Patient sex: M
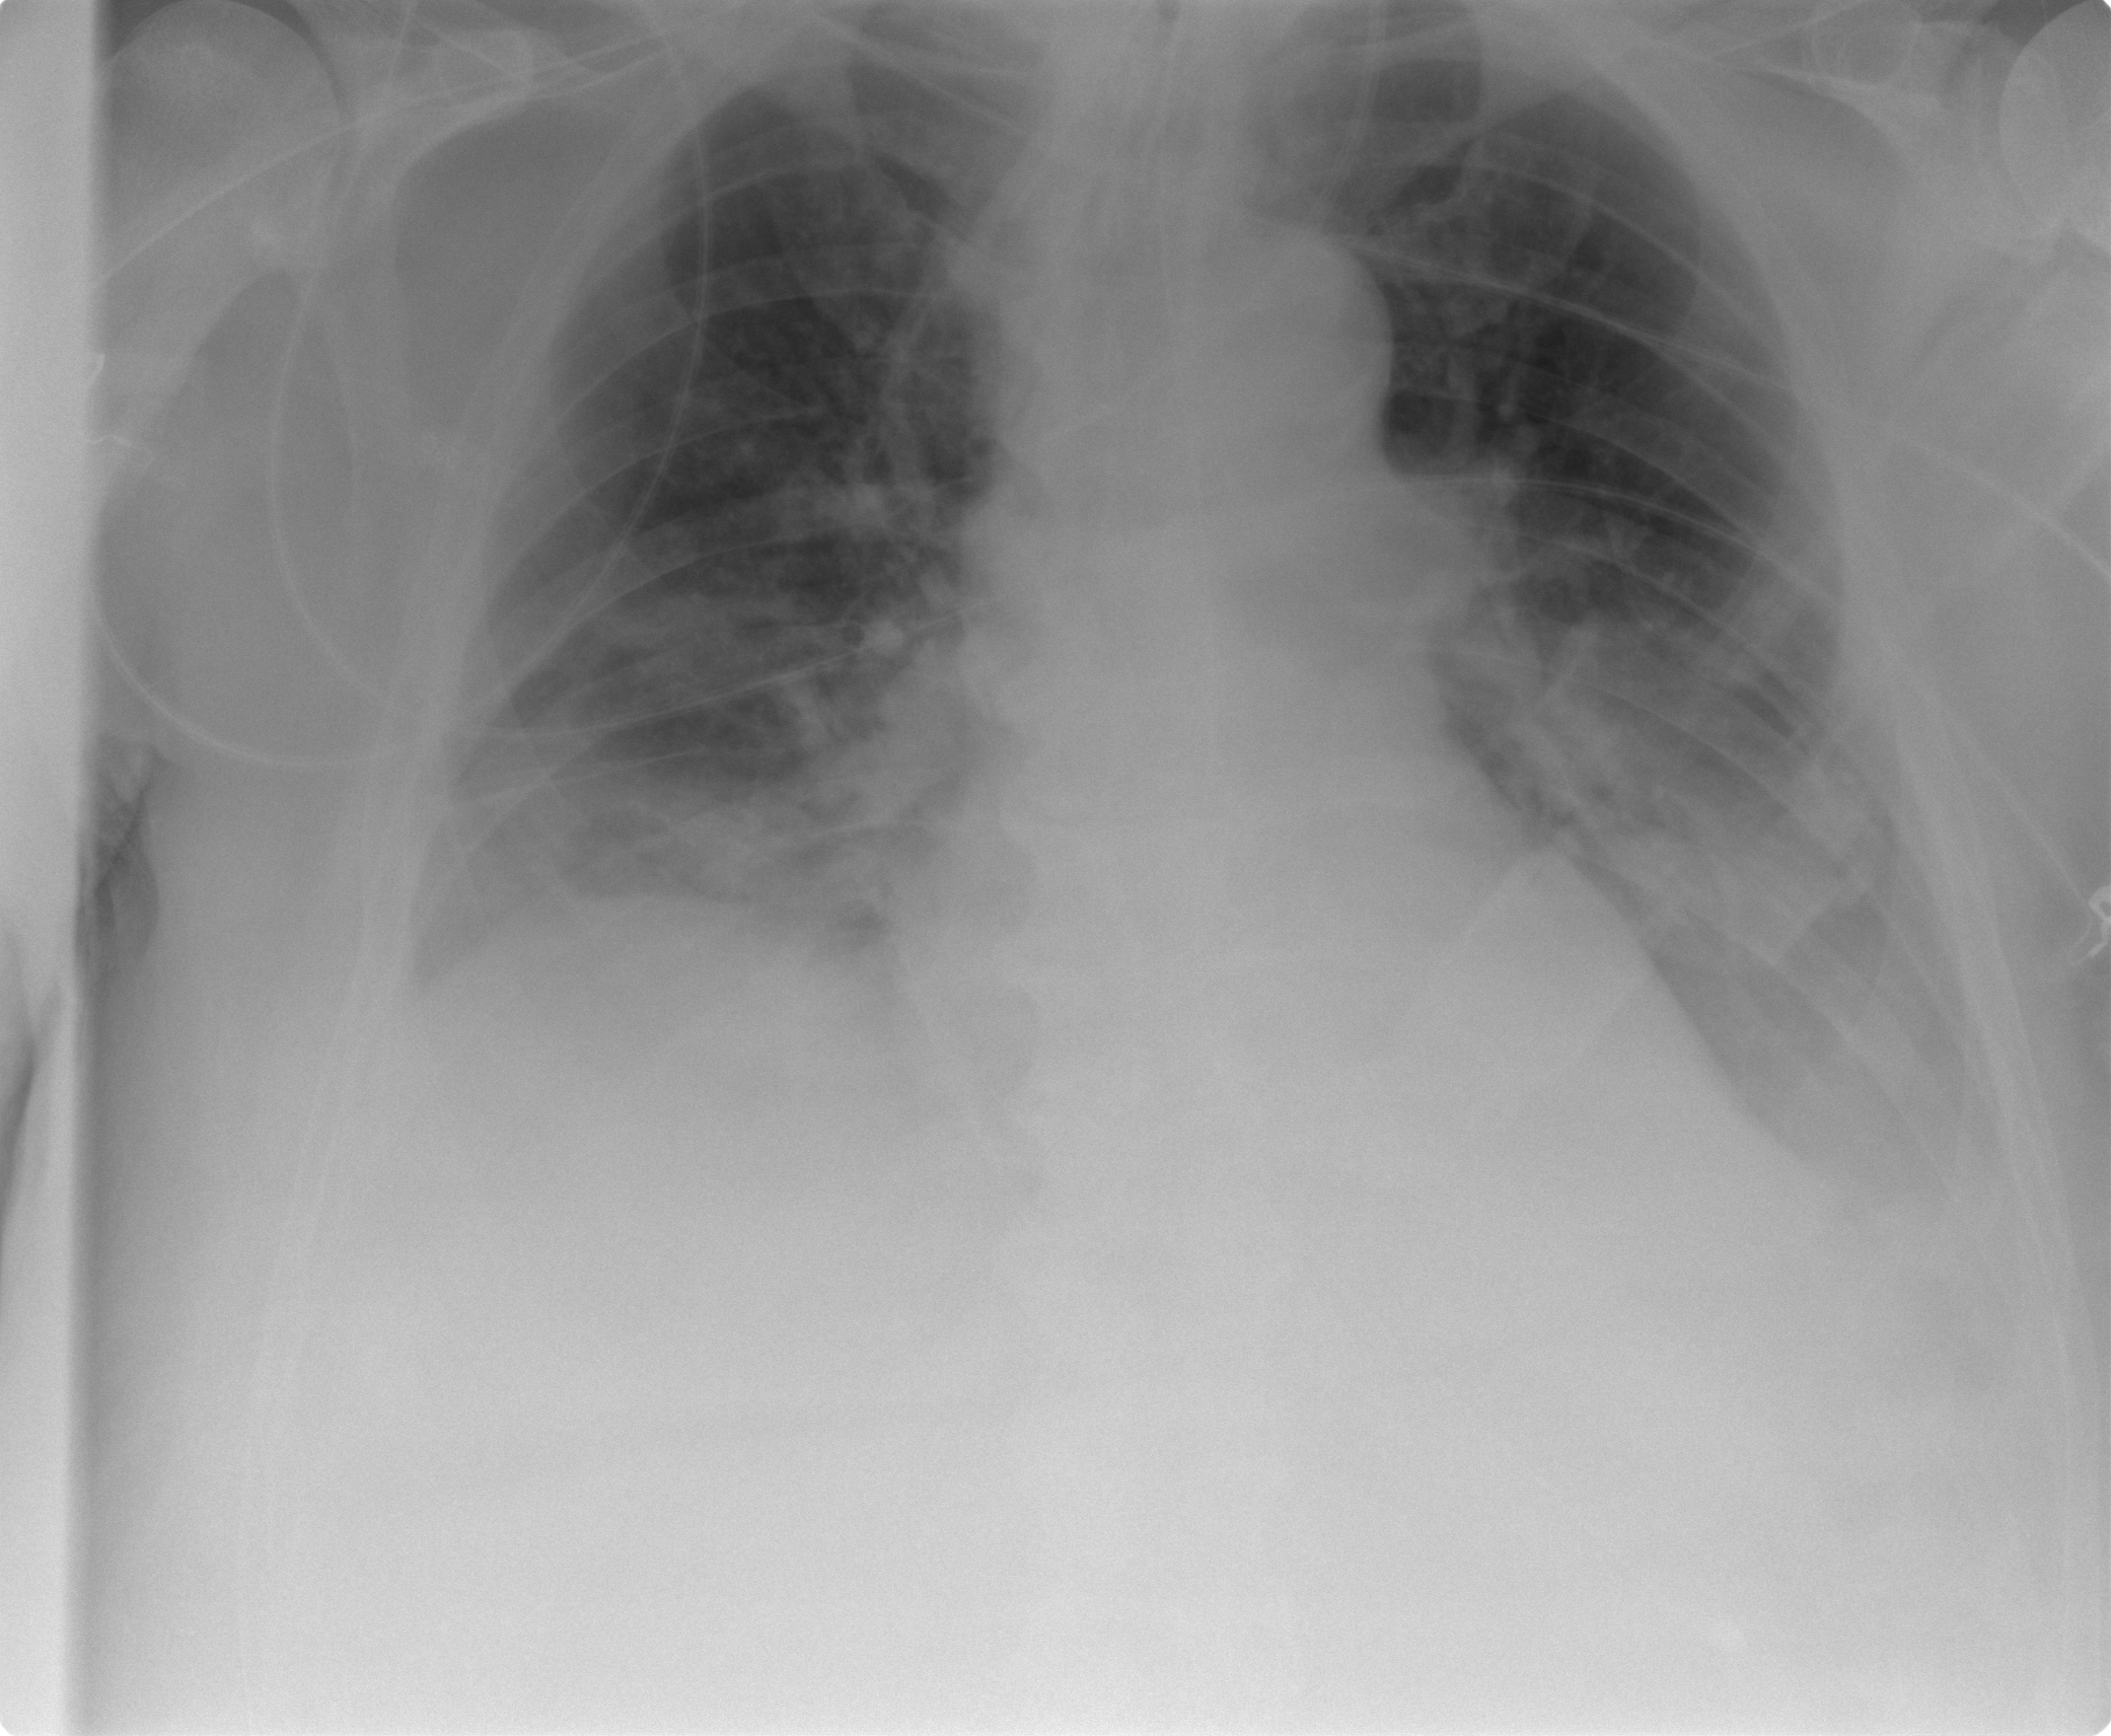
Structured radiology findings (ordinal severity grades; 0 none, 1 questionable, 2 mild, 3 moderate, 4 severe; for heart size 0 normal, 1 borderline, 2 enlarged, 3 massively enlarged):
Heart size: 0
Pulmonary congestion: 0
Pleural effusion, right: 2
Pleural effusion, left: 2
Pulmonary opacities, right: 0
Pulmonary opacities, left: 0
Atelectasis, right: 2
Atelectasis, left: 2